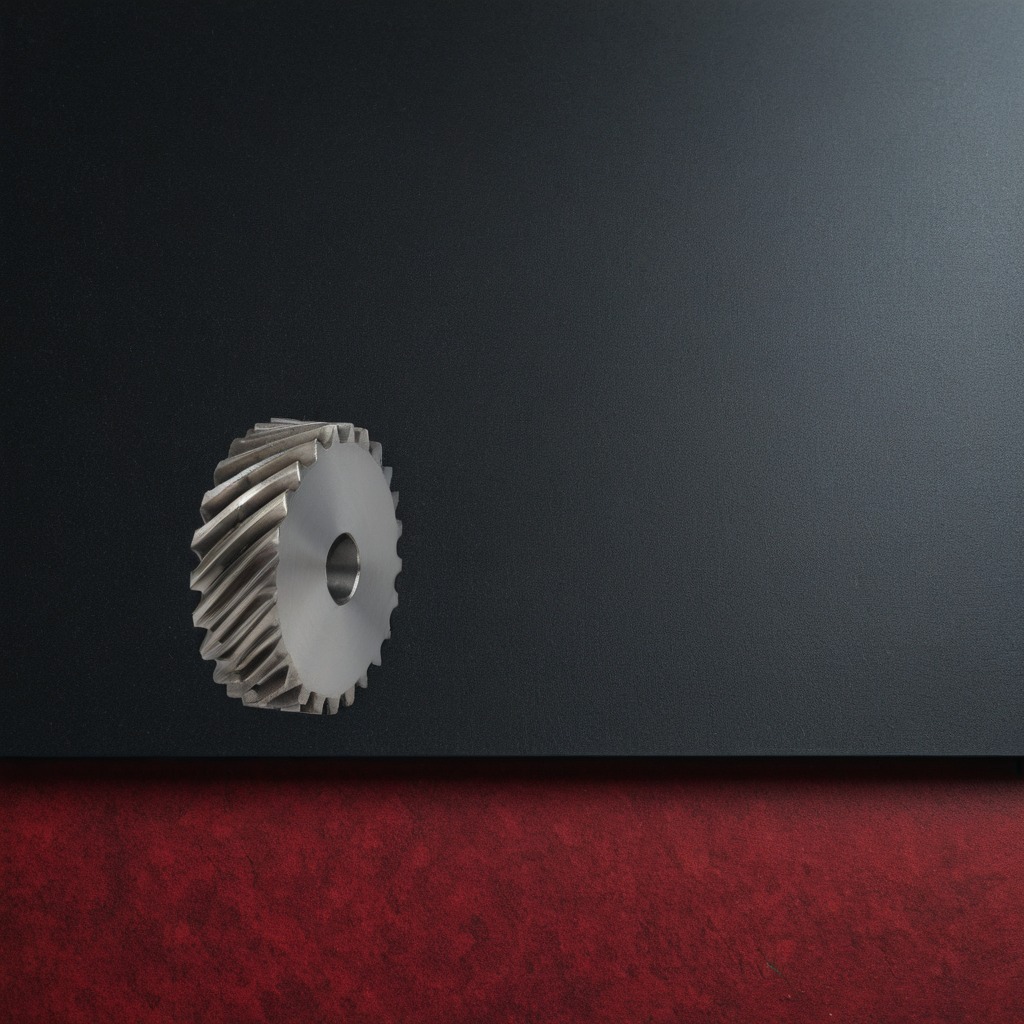
A steel gear with teeth is lying on a clean granite tabletop covered with a red rubber mat inside a workshop at night dim ambient light soft shadows worn but beneath the mat